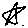
Label: star